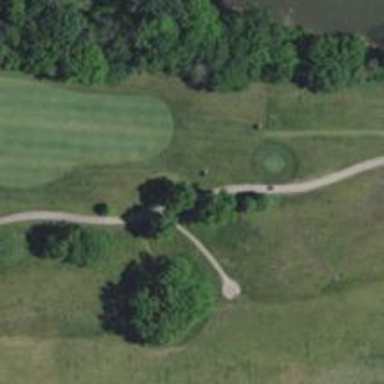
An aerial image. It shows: Service road designated as golf cart path.